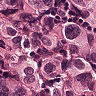
Metastatic tissue present: yes